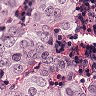
Metastatic tissue present: yes